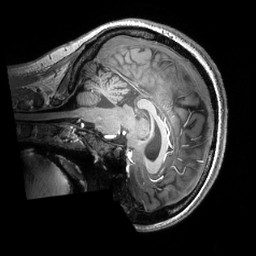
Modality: T1w
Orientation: sagittal
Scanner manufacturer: philips
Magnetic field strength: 7 T
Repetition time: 0.008 s
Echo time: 0.001974 s